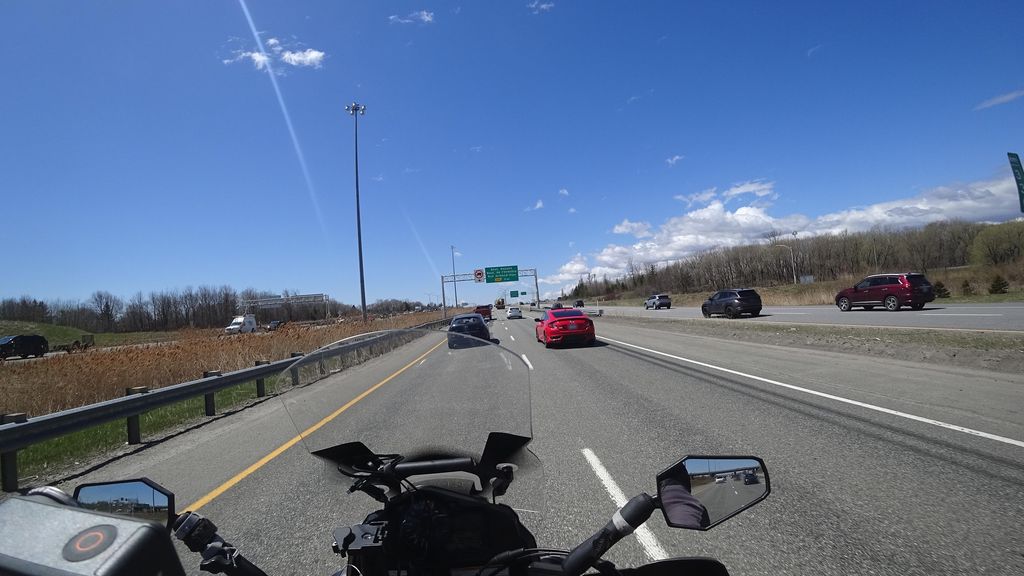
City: quebec_city